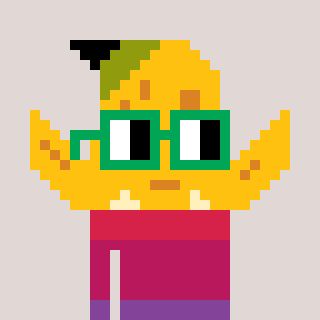
a pixel art character with square green glasses, a banana-shaped head and a grayscale-colored body on a warm background